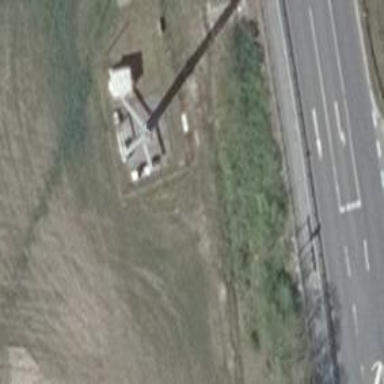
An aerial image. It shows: Communication tower.